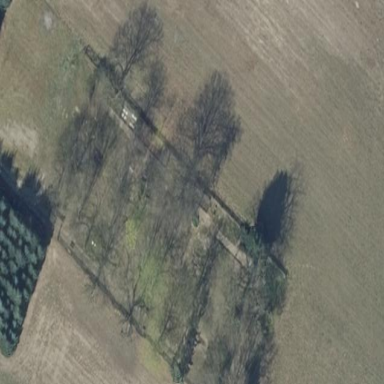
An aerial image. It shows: Cemetery.